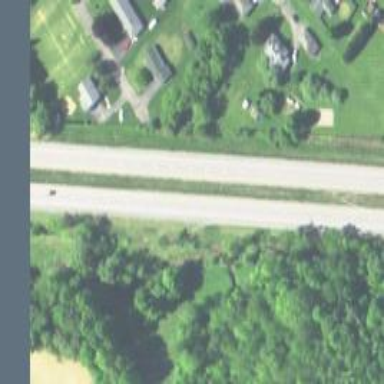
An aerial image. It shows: Primary highway that is also expressway.